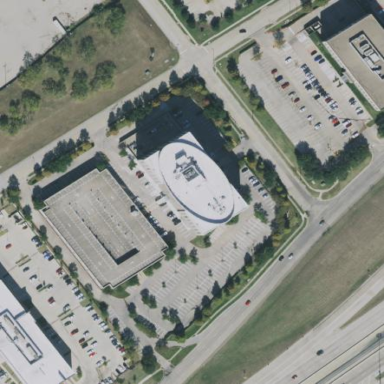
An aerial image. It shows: Office building.